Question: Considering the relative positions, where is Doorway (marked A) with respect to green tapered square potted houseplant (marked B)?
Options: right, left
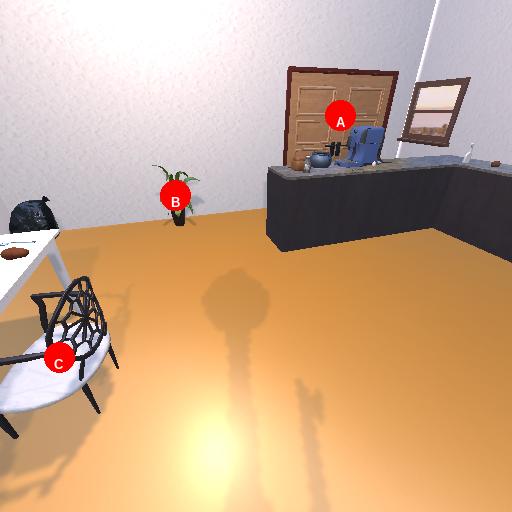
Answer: right